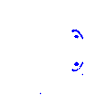
Particle: electron